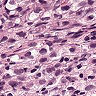
Metastatic tissue present: yes